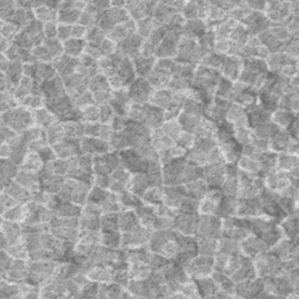
Label: frost